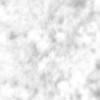
Label: no_change